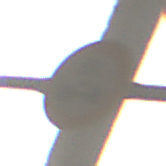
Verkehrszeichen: TatsaechlicheAchslast
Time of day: SunriseSunset
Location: Roofed (Suburban)
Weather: Clear
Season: NotSpecified
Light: Natural